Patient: sex F, age 62
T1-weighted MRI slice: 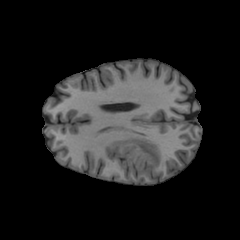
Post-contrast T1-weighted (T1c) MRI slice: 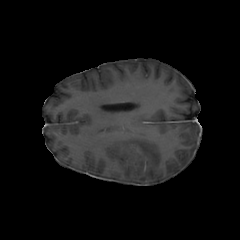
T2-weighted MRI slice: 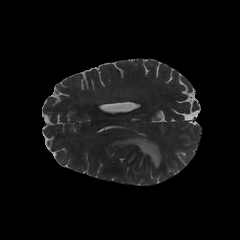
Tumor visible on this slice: yes
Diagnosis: Glioblastoma, IDH-wildtype
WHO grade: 4